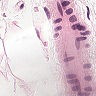
Metastatic tissue present: no